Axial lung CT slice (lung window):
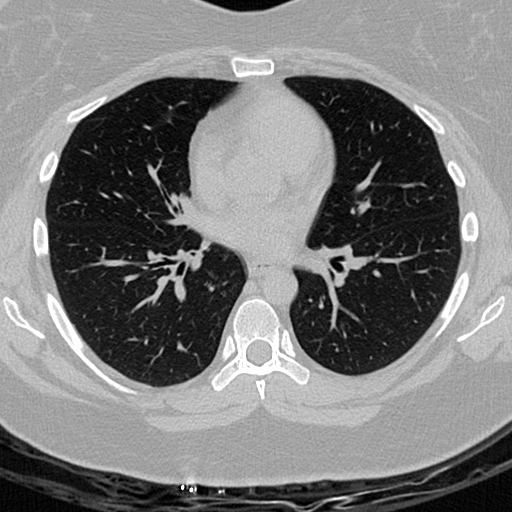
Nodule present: no